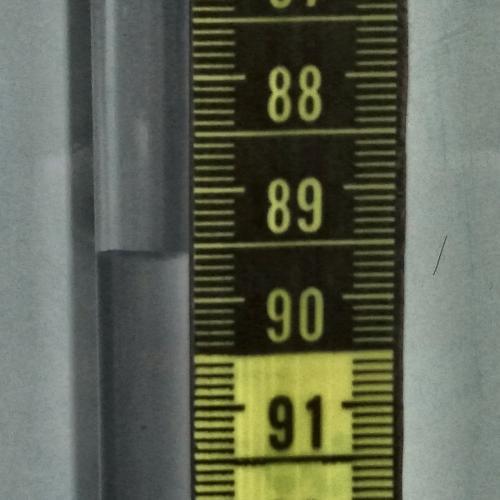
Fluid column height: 89.6 cm